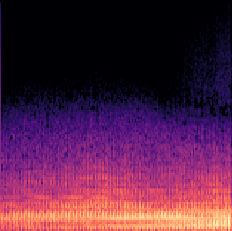
Sound class: Helicopter